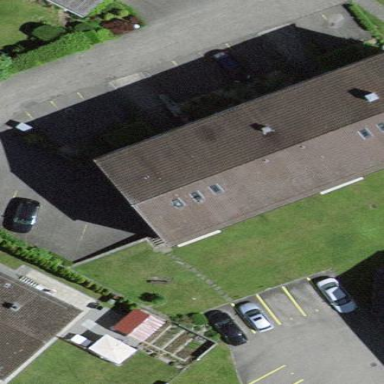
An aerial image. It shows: Gabled roof on building that houses apartments.